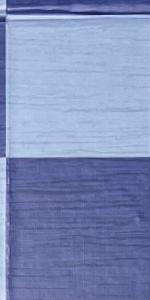
Label: Empty